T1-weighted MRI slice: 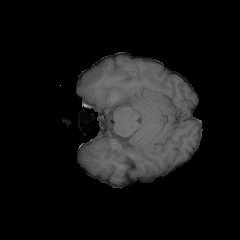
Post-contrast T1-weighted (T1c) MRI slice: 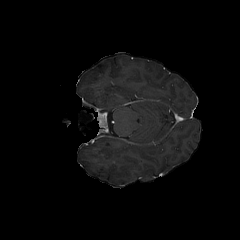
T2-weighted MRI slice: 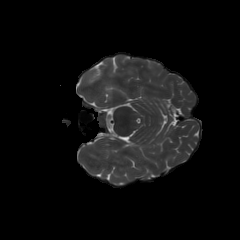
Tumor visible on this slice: yes